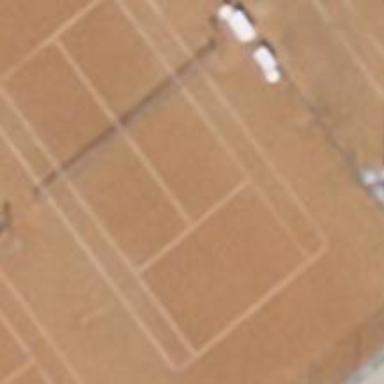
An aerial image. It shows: Tennis court on the leisure land pitch.